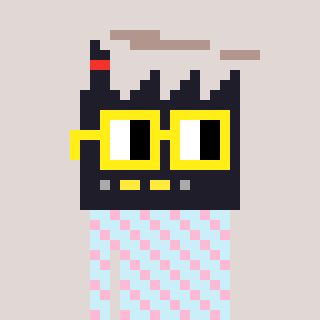
a pixel art character with square yellow glasses, a factory-shaped head and a cold-colored body on a warm background